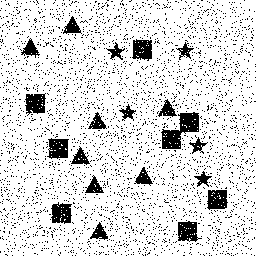
Squares: 8
Triangles: 8
Stars: 5
Total shapes: 21